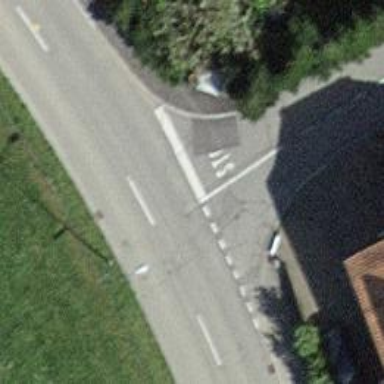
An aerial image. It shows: Stop road.